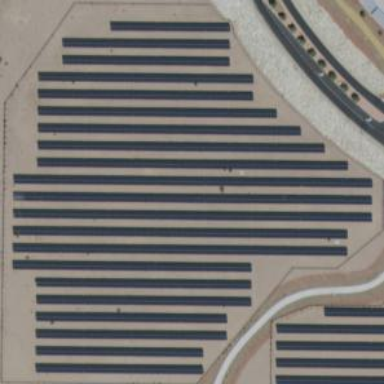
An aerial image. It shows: Solar power plant utilizing photovoltaic technology to produce electricity.